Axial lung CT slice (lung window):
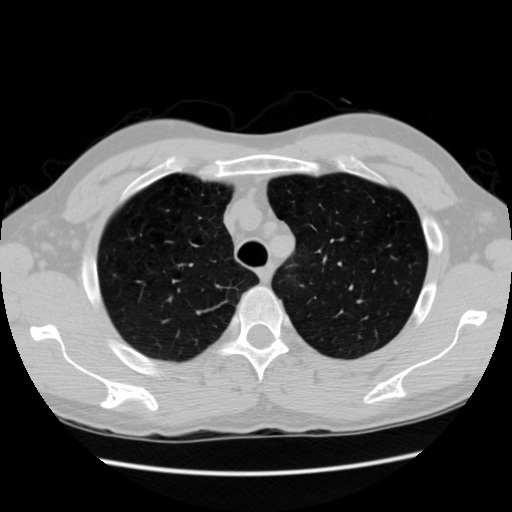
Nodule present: no